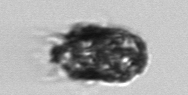
Label: Tintinnopsis